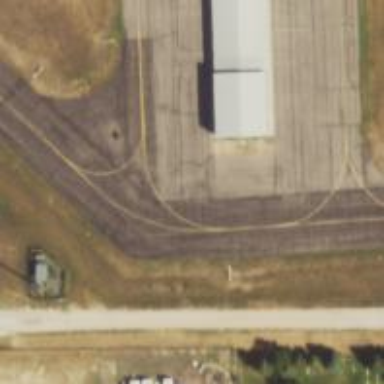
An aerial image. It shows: Image of taxiway at airport.